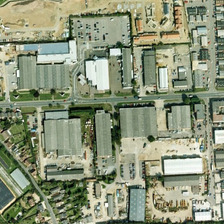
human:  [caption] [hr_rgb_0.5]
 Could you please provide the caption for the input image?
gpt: a lot of industrial zones along the lake .

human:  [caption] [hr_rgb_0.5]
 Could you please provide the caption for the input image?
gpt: many industrial buildings and some green trees are in an industrial area .

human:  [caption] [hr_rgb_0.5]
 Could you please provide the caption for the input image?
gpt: many industrial buildings and some green trees are in an industrial area .

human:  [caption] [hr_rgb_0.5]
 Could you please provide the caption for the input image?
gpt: the industrial houses in the street are neatly arranged .

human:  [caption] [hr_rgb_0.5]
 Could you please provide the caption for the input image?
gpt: the industrial houses in the street are neatly arranged .